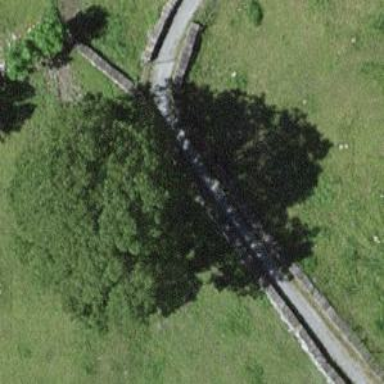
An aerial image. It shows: Dry stone wall barrier.